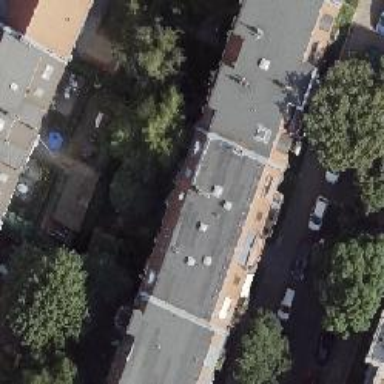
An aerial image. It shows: Building consisting of apartments with double saltbox roof shape.